Question: I want to get the value of cost and product name from the date child for all products. I am getting null value for above code.
How to get the value from different Childs?
My Java Class:
'''
public class CompleteExpenses {
String product;
String date;
Long cost;
Long quantity;
public CompleteExpenses() {
}
public String getProduct() {
return product;
}
public void setProduct(String product) {
this.product = product;
}
public String getDate() {
return date;
}
public void setDate(String date) {
this.date = date;
}
public Long getCost() {
return cost;
}
public void setCost(Long cost) {
this.cost = cost;
}
public Long getQuantity() {
return quantity;
}
public void setQuantity(Long quantity) {
this.quantity = quantity;
}
}
'''
My adapter:
'''
public class Product_Adapter extends RecyclerView.Adapter {
List<CompleteExpenses> completeExpensesList;
public Product_Adapter(List<CompleteExpenses> completeExpensesList) {
this.completeExpensesList = completeExpensesList;
}
@NonNull
@Override
public RecyclerView.ViewHolder onCreateViewHolder(@NonNull ViewGroup parent, int viewType) {
View view = LayoutInflater.from(parent.getContext()).inflate(R.layout.product_layout,parent,false);
ViewHolderClass viewHolderClass=new ViewHolderClass(view);
return viewHolderClass;
}
@Override
public void onBindViewHolder(@NonNull RecyclerView.ViewHolder holder, int position) {
ViewHolderClass viewHolderClass = (ViewHolderClass) holder;
CompleteExpenses completeExpenses = completeExpensesList.get(position);
String strName = String.valueOf(completeExpenses.getProduct());
viewHolderClass.pr.setText(strName);
String strCost = String.valueOf(completeExpenses.getCost());
viewHolderClass.cs.setText(strCost);
}
@Override
public int getItemCount() {
return completeExpensesList.size();
}
public class ViewHolderClass extends RecyclerView.ViewHolder{
TextView pr,cs;
public ViewHolderClass(@NonNull View itemView) {
super(itemView);
pr = (TextView) itemView.findViewById(R.id.tv_productname);
cs = (TextView) itemView.findViewById(R.id.tv_costsum);
}
}
}
'''
Java activity:
'''
public class complete_expenses extends AppCompatActivity {
List<CompleteExpenses> completeExpenses;
RecyclerView recyclerView;
Product_Adapter product_adapter;
DatabaseReference databaseReference,databaseReference1;
@Override
protected void onCreate(Bundle savedInstanceState) {
super.onCreate(savedInstanceState);
setContentView(R.layout.activity_complete_expenses);
recyclerView=findViewById(R.id.rv_products);
recyclerView.setHasFixedSize(true);
LinearLayoutManager llm = new LinearLayoutManager(this);
llm.setOrientation(LinearLayoutManager.VERTICAL);
recyclerView.setLayoutManager(llm);
databaseReference= FirebaseDatabase.getInstance().getReference().child("Project 1").child("CompleteExpenses");
databaseReference.addValueEventListener(new ValueEventListener() {
@Override
public void onDataChange(@NonNull DataSnapshot snapshot) {
completeExpenses = new ArrayList<CompleteExpenses>();
CompleteExpenses e = snapshot.getValue(CompleteExpenses.class);
completeExpenses.add(e);
product_adapter=new Product_Adapter(completeExpenses);
recyclerView.setAdapter(product_adapter);
}
@Override
public void onCancelled(@NonNull DatabaseError error) {
}
});
}
}
'''
Firebase structure:

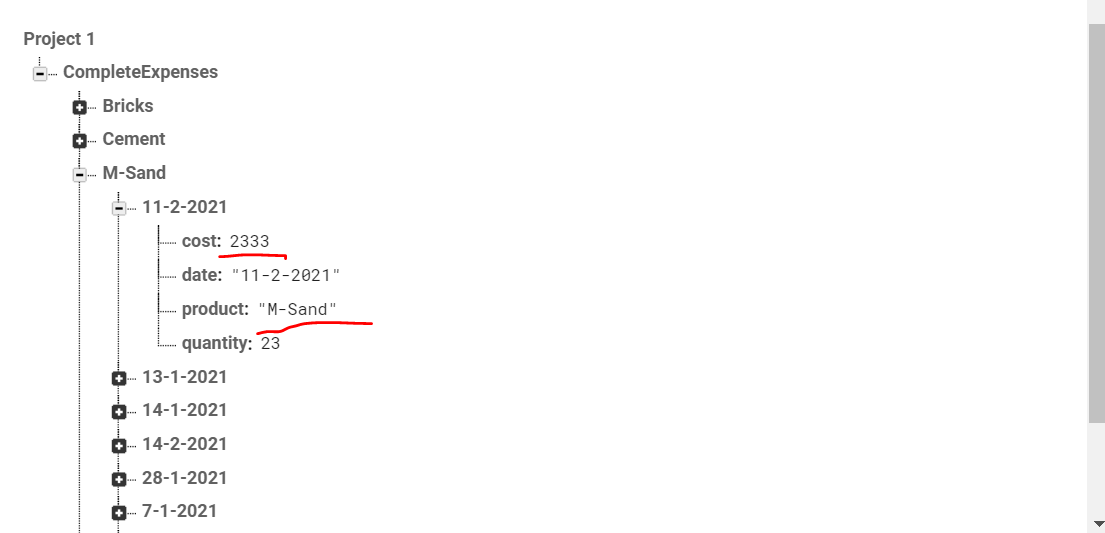
Answer: You're reading all data from 'Project 1/CompleteExpenses' and are then trying to read a single object with properties 'cost', 'date', 'product' and 'quantity' from there.
If we look at your JSON however, the 'Project 1/CompleteExpenses' doesn't have those properties. Instead those properties exist on a child node (and presumably other child nodes) two levels lower in your JSON.
So you'll either need to :
'''
databaseReference= FirebaseDatabase.getInstance().getReference()
.child("Project 1/CompleteExpenses/M-Sand/11-2-2021");
databaseReference.addValueEventListener(new ValueEventListener() {
@Override
public void onDataChange(@NonNull DataSnapshot snapshot) {
completeExpenses = new ArrayList<CompleteExpenses>();
CompleteExpenses e = snapshot.getValue(CompleteExpenses.class);
'''
Or you'll need to 'onDataChange':
'''
databaseReference= FirebaseDatabase.getInstance().getReference().child("Project 1").child("CompleteExpenses");
databaseReference.addValueEventListener(new ValueEventListener() {
@Override
public void onDataChange(@NonNull DataSnapshot snapshot) {
completeExpenses = new ArrayList<CompleteExpenses>();
for (DataSnapshot nameSnapshot: snapshot.getChildren()) {
for (DataSnapshot dateSnapshot: nameSnapshot.getChildren()) {
CompleteExpenses e = dateSnapshot.getValue(CompleteExpenses.class);
completeExpenses.add(e);
}
}
product_adapter=new Product_Adapter(completeExpenses);
recyclerView.setAdapter(product_adapter);
}
'''